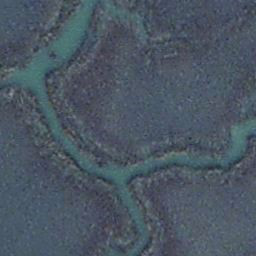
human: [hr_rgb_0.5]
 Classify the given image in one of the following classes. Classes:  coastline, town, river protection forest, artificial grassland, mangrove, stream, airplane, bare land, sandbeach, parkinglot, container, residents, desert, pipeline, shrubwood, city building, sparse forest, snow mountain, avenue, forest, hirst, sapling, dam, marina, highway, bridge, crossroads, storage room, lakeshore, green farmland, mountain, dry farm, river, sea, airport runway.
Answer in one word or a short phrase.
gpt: stream